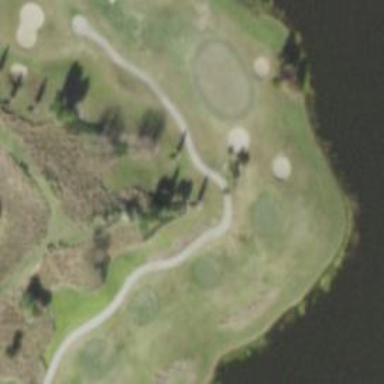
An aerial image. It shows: Path designated for golf carts.